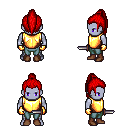
a pixel art fantasy rpg character, male body template, dark elf, purple skin, gold chest armor, teal pants, red long topknot hairstyle, gold gloves, brown shoes, dagger, four views (front, back, left, right), 2x2 character sprite sheet, small pixel art, hard edges, no anti-aliasing